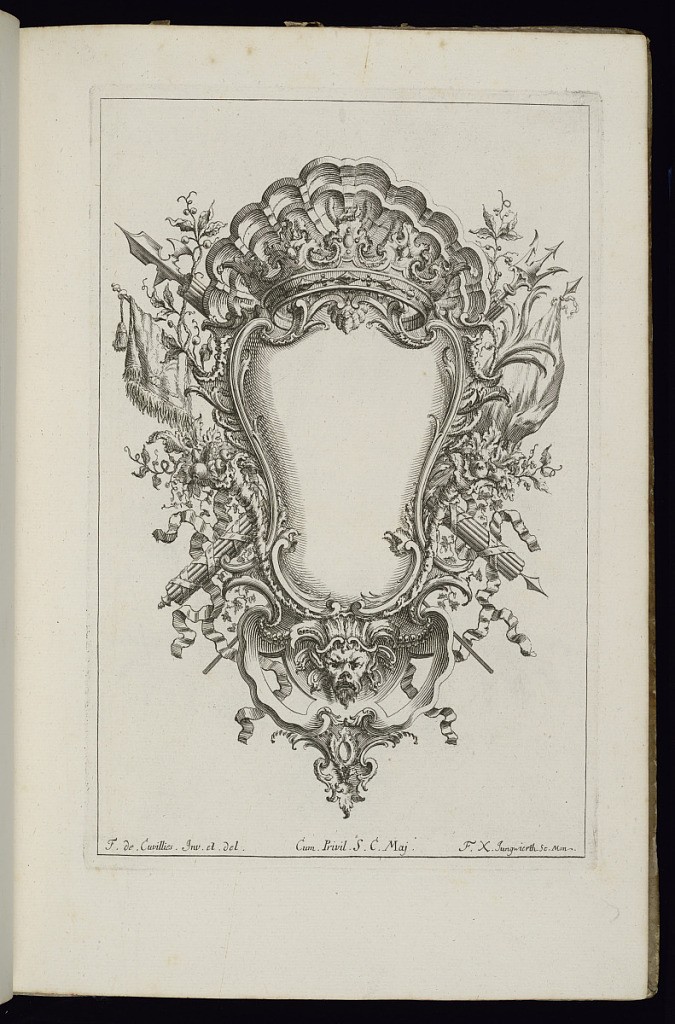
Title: Cartouche Topped by Open Crown
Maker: François de Cuvilliés the Elder, Belgian, 1695 - 1768
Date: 1738
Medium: Etching and engraving on paper
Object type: Bound print
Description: Blank symmetrical rocaille cartouche topped with an open crown in front of a shell. Banners and battle weapons surround the frame with a mask below.